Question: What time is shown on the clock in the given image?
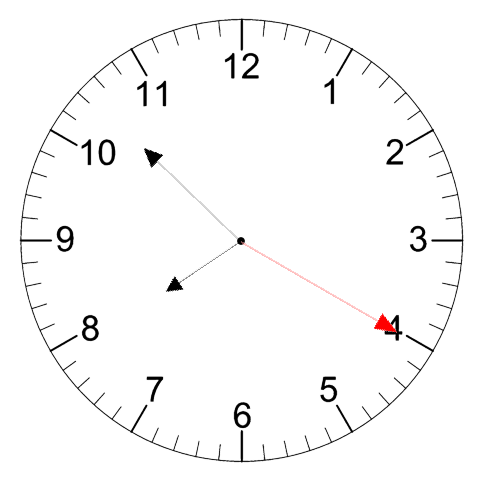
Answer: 07:52:20